Question: Using Ext 4.1 I'd like to create a form with select combo, and depending on the currently selected option different subfields would be shown/hidden. Example below :

Right now I have a combo and a set of two date fields that are hidden on render. When a combo value is changed I have an event listener that will display those fields. But I'm not sure if it's the best method to tackle this. Would a fieldset work better in this case ?
'''
Ext.define('TooltipForm', {
extend: 'Ext.form.Panel',
layout: {
type: 'vbox',
align: 'stretch'
},
border: false,
bodyPadding: 10,
initComponent: function(){
this.on('afterrender', this.onAfterRender, this);
this.callParent(arguments);
},
onAfterRender: function(){
this.items.each(function(item){
item.on('change', this.onChange, this);
}, this);
},
onChange: function(field, newValue){
if (field.name === 'range'){
switch(newValue){
case 'fit':
console.log('fit view');
break;
case 'complete':
console.log('complete view');
break;
case 'date range':
console.log('date range view');
break;
}
}
},
fieldDefaults: {
labelAlign: 'top',
labelWidth: 100,
labelStyle: 'font-weight:bold'
},
items: [
{
width: 50,
xtype: 'combo',
mode: 'local',
value: 'fit',
triggerAction: 'all',
forceSelection: true,
editable: false,
fieldLabel: me.rangeFieldLabel,
name: 'range',
queryMode: 'local',
store: ['fit', 'complete', 'date range']
},
{
width:50,
xtype: 'datefield',
fieldLabel: 'date from',
name: 'datefrom',
hidden: true
},
{
width:50,
xtype: 'datefield',
fieldLabel: 'date to',
name: 'dateto',
hidden:true,
}
]
});
'''
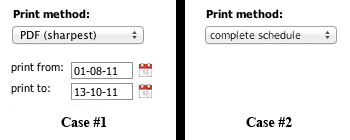
Answer: Something along these lines:
'''
Ext.define('TooltipForm', {
extend: 'Ext.form.Panel',
layout: {
type: 'vbox',
align: 'stretch'
},
border: false,
bodyPadding: 10,
rangeFieldLabel: 'Foo',
initComponent: function() {
Ext.apply(this, {
fieldDefaults: {
labelAlign: 'top',
labelWidth: 100,
labelStyle: 'font-weight:bold'
},
items: [{
itemId: 'range',
width: 50,
xtype: 'combo',
value: 'fit',
triggerAction: 'all',
forceSelection: true,
editable: false,
fieldLabel: this.rangeFieldLabel,
name: 'range',
queryMode: 'local',
store: ['fit', 'complete', 'date range']
}, {
itemId: 'dateFrom',
width: 50,
xtype: 'datefield',
fieldLabel: 'date from',
name: 'datefrom',
hidden: true
}, {
itemId: 'dateTo',
width: 50,
xtype: 'datefield',
fieldLabel: 'date to',
name: 'dateto',
hidden: true,
}]
});
this.callParent(arguments);
this.child('#range').on('change', this.onChange, this);
},
onChange: function(field, newValue) {
switch(newValue) {
case 'fit':
console.log('fit view');
// do something else
break;
case 'complete':
this.child('#dateFrom').hide();
this.child('#dateTo').hide();
break;
case 'date range':
this.child('#dateFrom').show();
this.child('#dateTo').show();
break;
}
},
});
Ext.onReady(function(){
new TooltipForm({
renderTo: document.body
});
});
'''